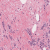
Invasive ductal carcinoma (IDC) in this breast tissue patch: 1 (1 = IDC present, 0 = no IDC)